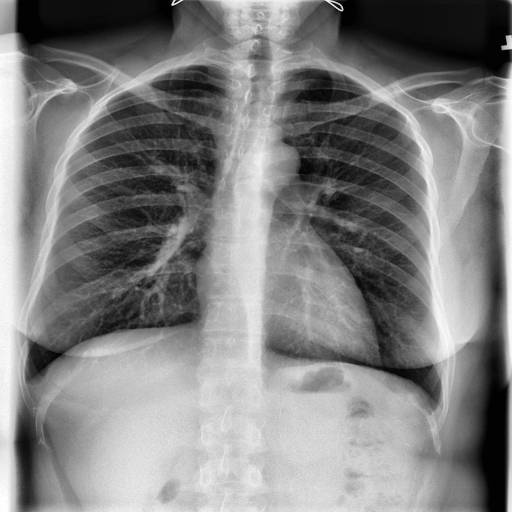
Finding: NORMAL